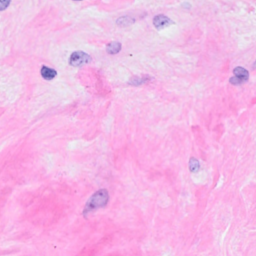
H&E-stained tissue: Breast